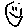
Label: smiley face